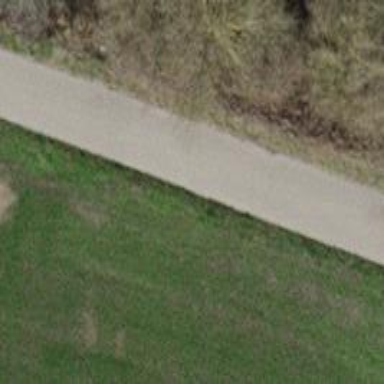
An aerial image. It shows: Asphalt cycleway with grade1 tracktype.